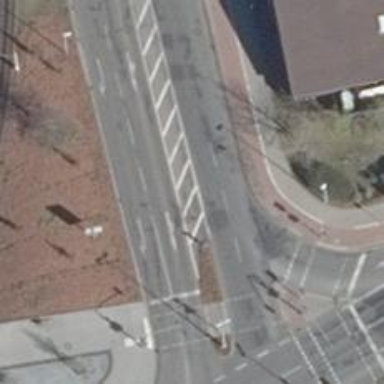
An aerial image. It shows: Tertiary road with separate asphalt surfaces for the sidewalk and cycleway.